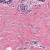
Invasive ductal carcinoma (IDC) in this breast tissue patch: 0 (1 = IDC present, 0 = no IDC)